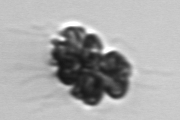
Label: Corymbellus